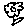
Label: flower